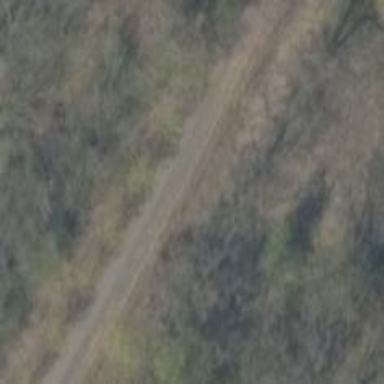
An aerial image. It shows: Asphalt footway running alongside abandoned railway.